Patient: sex M, age 60
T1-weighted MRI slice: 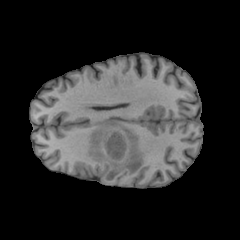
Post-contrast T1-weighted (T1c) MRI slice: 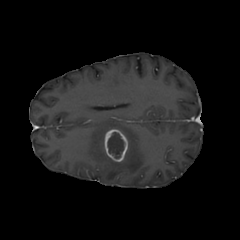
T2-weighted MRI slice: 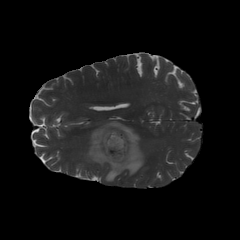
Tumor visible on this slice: yes
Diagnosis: Glioblastoma, IDH-wildtype
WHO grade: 4